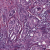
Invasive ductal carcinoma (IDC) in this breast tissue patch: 1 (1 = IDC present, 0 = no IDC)